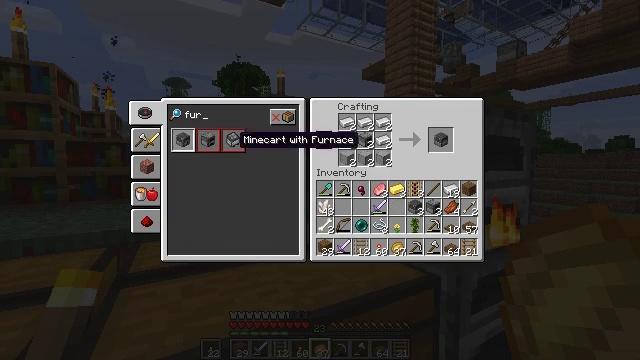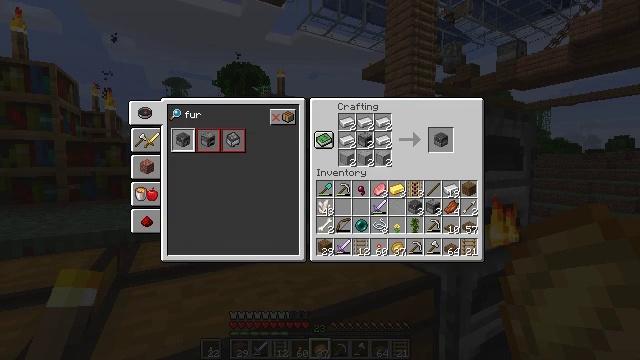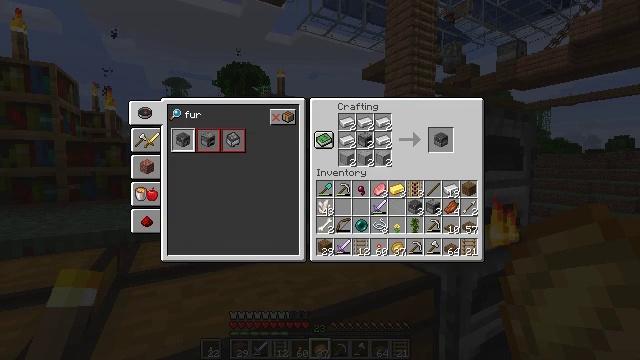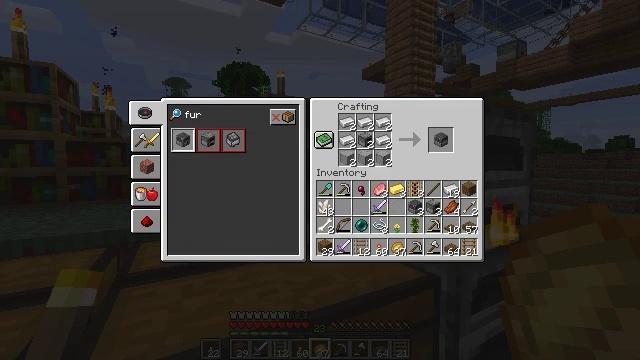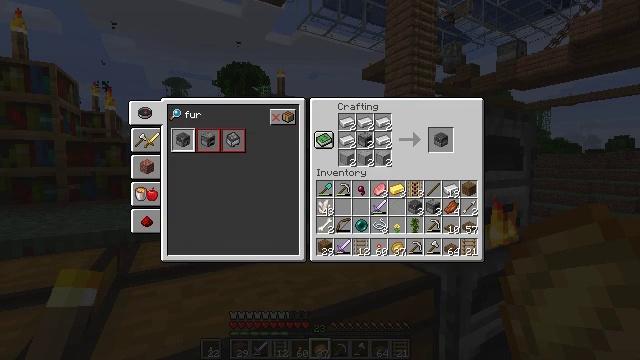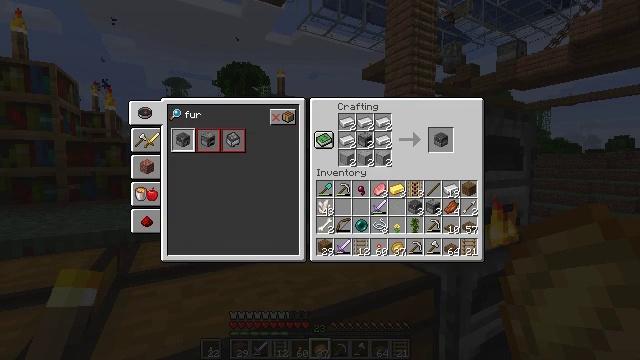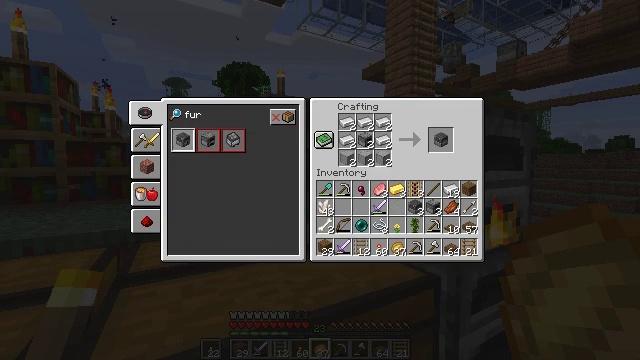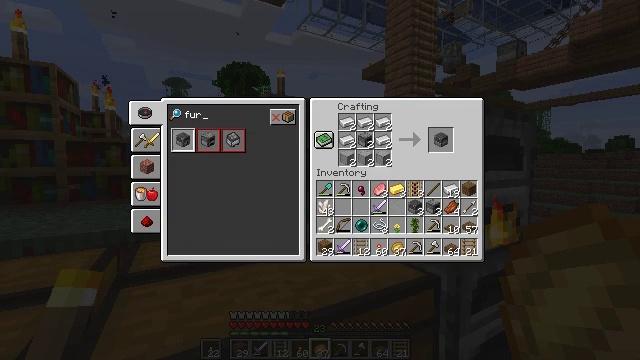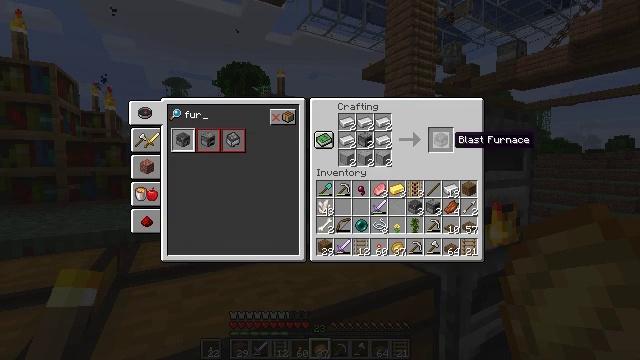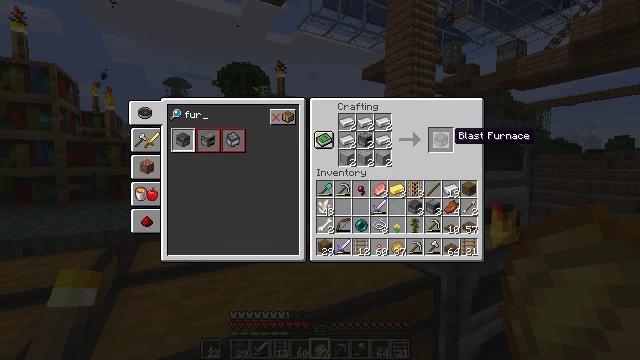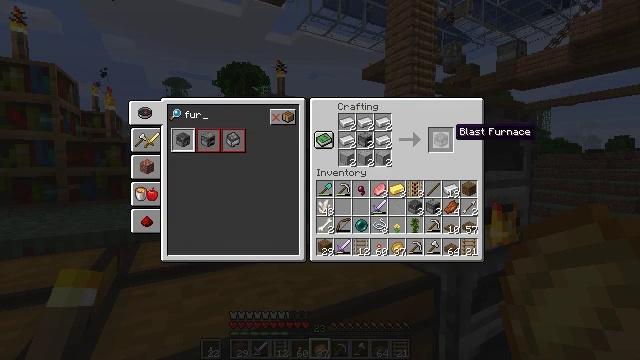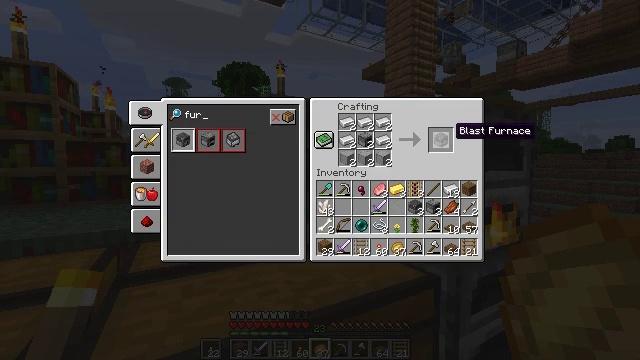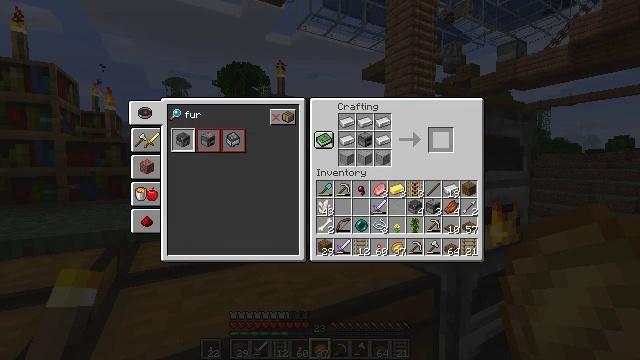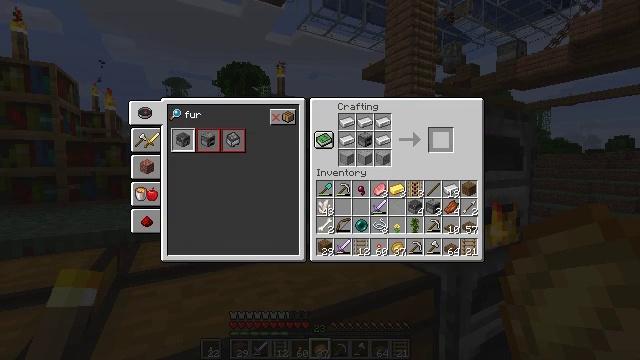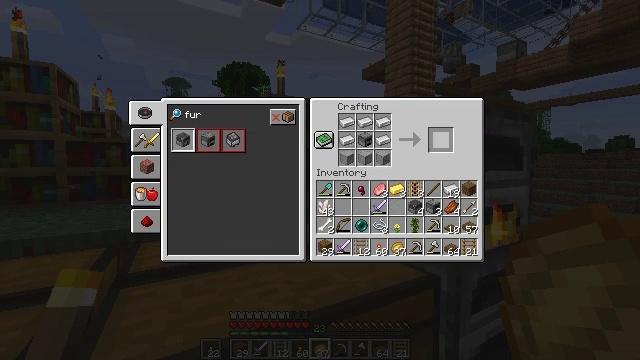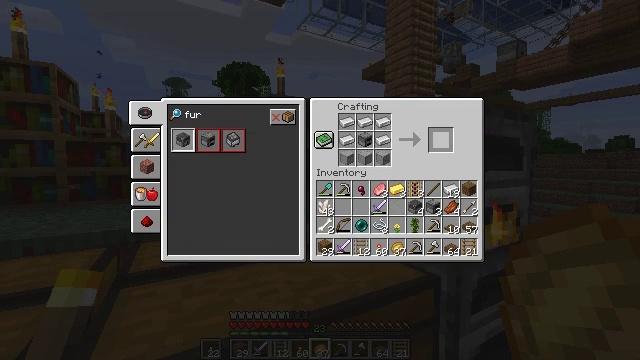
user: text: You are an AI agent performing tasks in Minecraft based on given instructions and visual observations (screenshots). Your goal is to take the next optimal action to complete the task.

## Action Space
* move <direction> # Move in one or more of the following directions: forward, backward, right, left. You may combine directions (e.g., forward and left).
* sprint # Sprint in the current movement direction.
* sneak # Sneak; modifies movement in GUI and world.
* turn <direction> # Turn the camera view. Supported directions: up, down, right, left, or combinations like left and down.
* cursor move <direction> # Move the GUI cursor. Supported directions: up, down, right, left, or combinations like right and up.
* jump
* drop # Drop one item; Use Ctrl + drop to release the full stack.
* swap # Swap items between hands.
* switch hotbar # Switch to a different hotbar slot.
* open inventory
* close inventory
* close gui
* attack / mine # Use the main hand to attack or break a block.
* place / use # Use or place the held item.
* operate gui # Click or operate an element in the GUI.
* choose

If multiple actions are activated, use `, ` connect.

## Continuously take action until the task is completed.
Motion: motion action
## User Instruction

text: Create a blast furnace using the required materials.
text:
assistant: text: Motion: sneak, cursor move right and down
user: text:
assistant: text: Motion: sneak, cursor move right and down
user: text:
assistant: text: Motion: sneak, cursor move right
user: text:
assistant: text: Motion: sneak, cursor move right
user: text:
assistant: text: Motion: sneak
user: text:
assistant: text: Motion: sneak, cursor move up
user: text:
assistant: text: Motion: sneak
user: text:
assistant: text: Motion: sneak
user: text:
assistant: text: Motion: sneak
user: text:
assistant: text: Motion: sneak
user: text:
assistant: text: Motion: sneak
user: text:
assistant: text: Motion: sneak, operate gui
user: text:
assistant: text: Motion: sneak, operate gui
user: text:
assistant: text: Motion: sneak, operate gui
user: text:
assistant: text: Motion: sneak
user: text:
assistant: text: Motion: sneak
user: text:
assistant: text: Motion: sneak